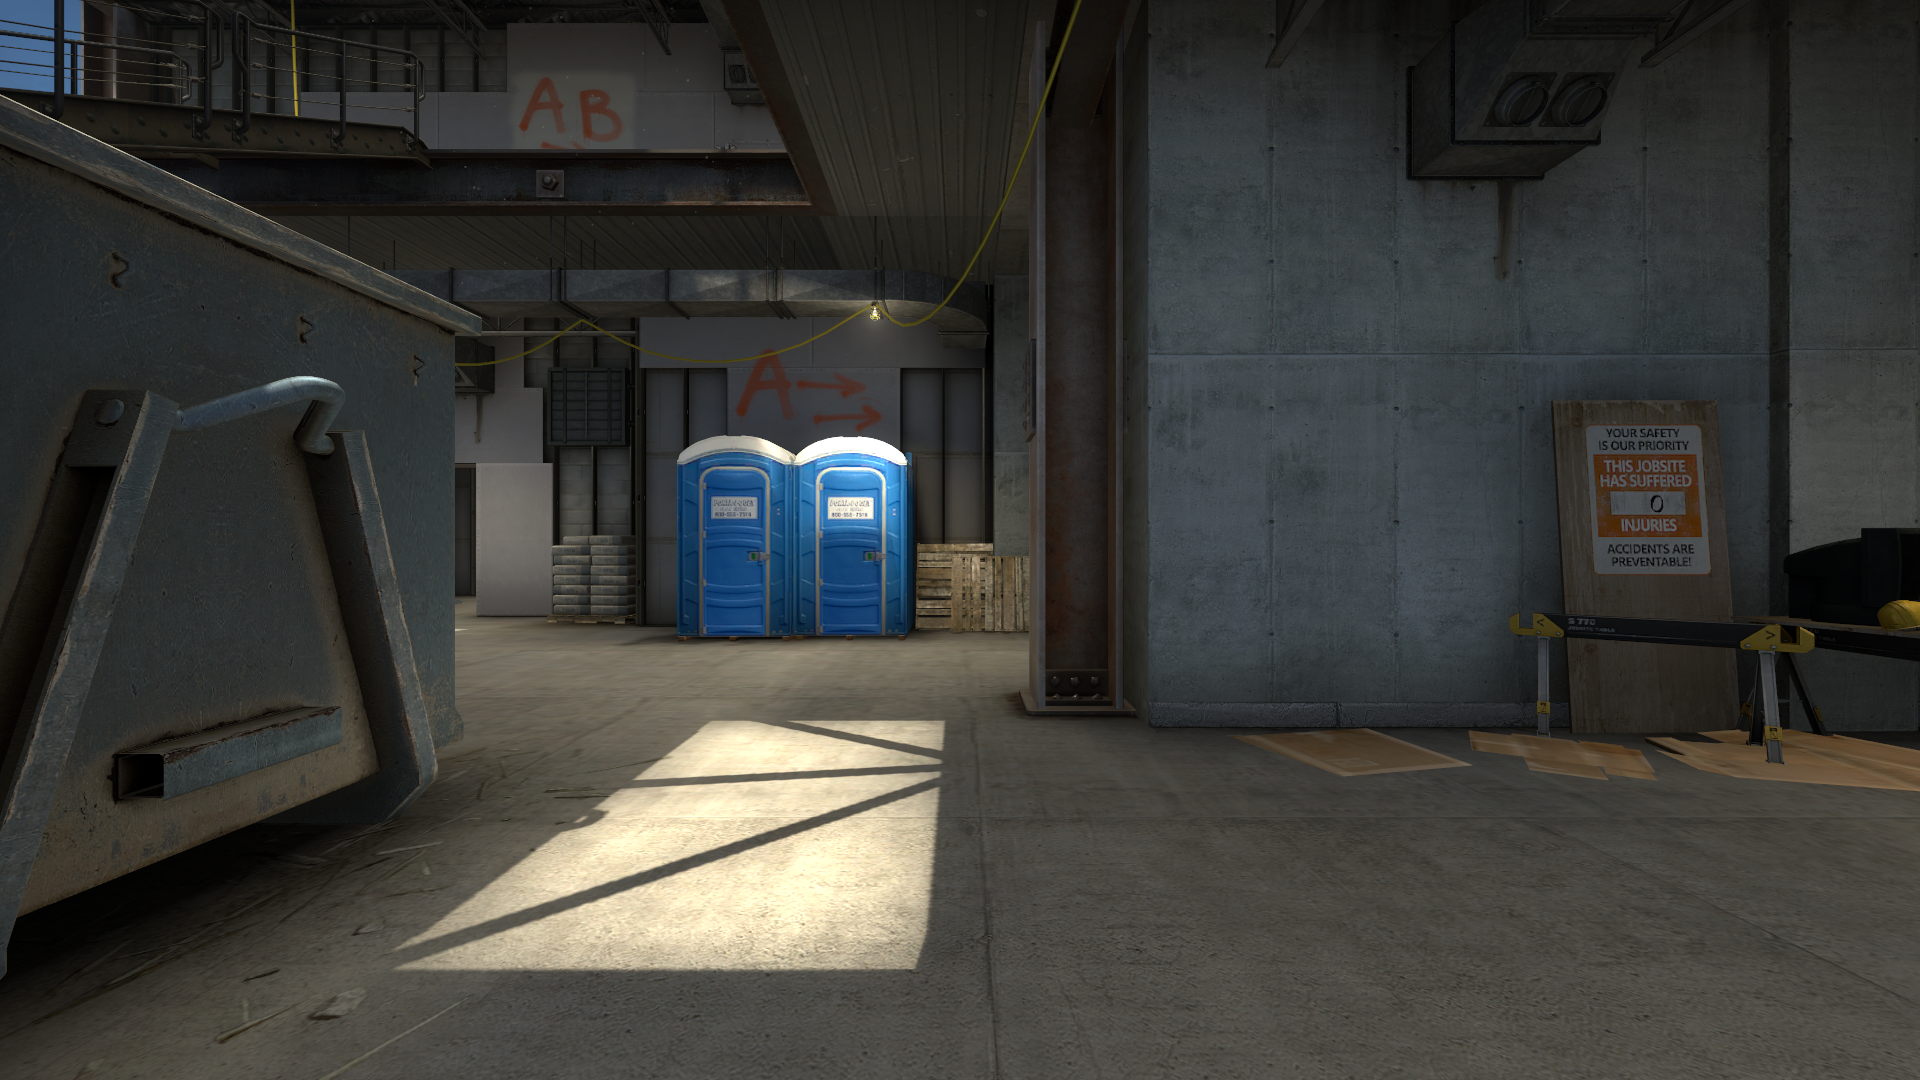
Map: de_vertigo